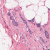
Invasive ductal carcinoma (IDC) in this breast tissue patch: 0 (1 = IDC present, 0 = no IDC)